Field crop: tomato
Growth stage: 1
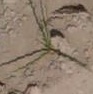
Species: cyperus